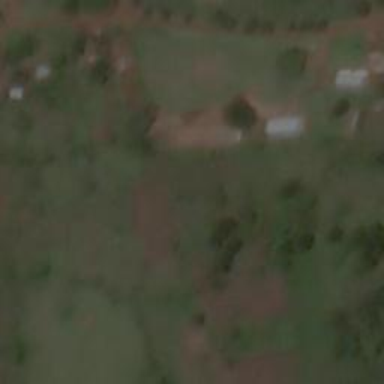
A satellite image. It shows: School.